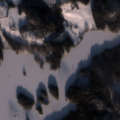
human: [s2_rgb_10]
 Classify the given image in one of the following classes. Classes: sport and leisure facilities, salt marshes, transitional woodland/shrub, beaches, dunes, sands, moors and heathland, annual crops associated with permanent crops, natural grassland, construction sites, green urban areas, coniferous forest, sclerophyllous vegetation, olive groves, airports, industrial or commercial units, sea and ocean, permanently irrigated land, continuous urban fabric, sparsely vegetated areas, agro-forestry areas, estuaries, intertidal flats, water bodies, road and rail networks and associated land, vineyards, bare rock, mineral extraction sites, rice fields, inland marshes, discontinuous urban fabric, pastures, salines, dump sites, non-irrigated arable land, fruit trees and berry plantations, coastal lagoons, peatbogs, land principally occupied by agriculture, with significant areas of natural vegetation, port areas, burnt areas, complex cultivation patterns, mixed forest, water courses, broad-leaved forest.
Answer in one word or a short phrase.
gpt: non-irrigated arable land, coniferous forest, mixed forest, water bodies